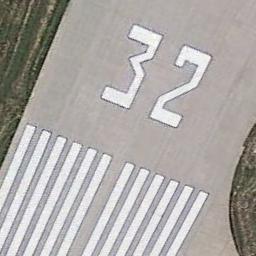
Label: runway